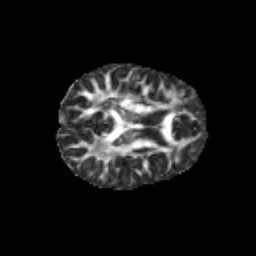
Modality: FA
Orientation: axial
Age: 10
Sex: female
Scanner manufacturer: siemens
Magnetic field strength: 3 T
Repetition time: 3.8 s
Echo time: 0.07 s